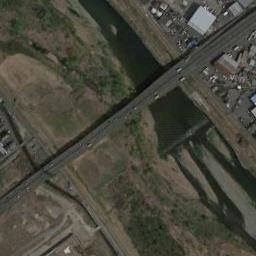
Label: bridge